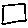
Label: square